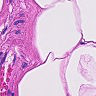
Metastatic tissue present: no